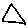
Label: triangle